Question: When I type a method for which the namespace has not been imported, I get a red wavy underline (aka squiggly red line) that indicates there is an error. Using Visual Studio 2012, I can right click this red line and quickly select the desired namespace using 'Resolve > using System.Text.RegularExpressions' from the right-click context menu. I also have the option to fully qualify my method with the complete namespace.

In Visual Studio 2015 preview, this option is missing from my right-click context menu. Does anyone know how to enable this quickly choose the namespace I want?
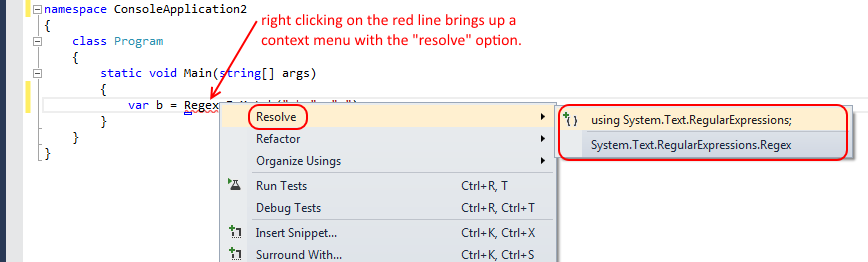
Answer: This menu has been changed and a new feature was added. The original menu item has been replaced by "Quick Actions...", which brings up its own sub-menu where I can find the things I'm looking for such as importing namespaces and refactoring options: